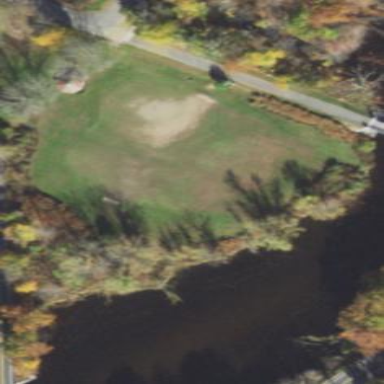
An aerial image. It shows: Park with soccer pitch and gazebo.